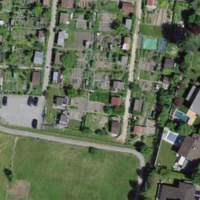
EUNIS habitat code: 53
Species observed at this site:
Lysimachia punctata